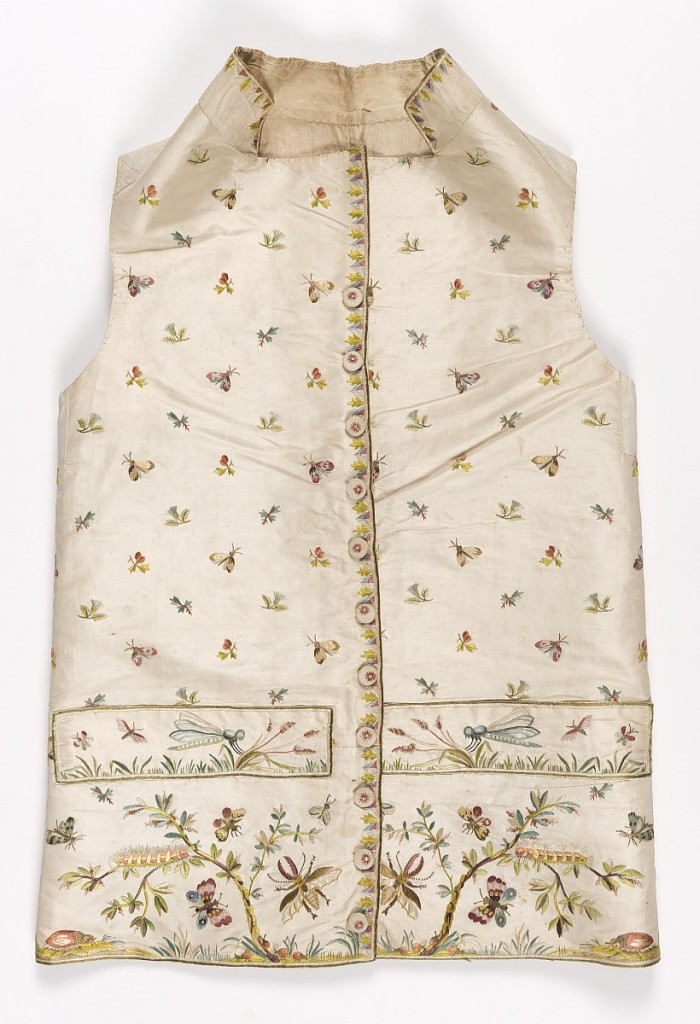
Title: Waistcoat
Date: ca. 1790
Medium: silk embroidery on silk foundation, linen back Technique: embroidered in satin, stem and knot stitches using 22 colors on plain weave foundation
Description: Gentleman's embroidered waistcoat with standing collar, straight hem, pocket welts and covered buttons. Embroidered in multicolored silks in more than twenty colors. Over-all spot pattern of flowers and butterflies on the top half. Leafy branches, flowers and insects such as beetles, caterpillars, butterflies, and dragonflies are on the bottom half.